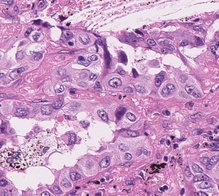
Tumor epithelial tissue: yes
Tumor-associated stroma tissue: yes
Normal tissue: no